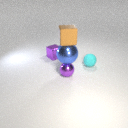
small purple metal sphere in front of small cyan rubber sphere